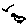
Label: bird